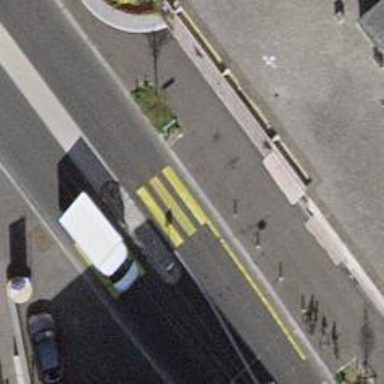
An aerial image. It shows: Uncontrolled crossing with central island on the road.